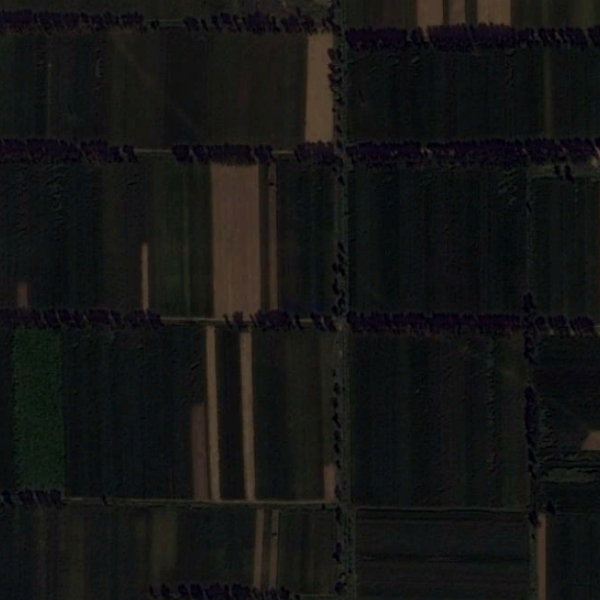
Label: Farmland